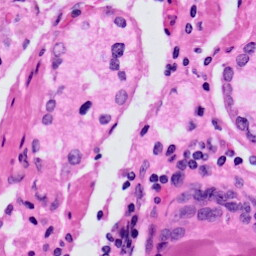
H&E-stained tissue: Prostate